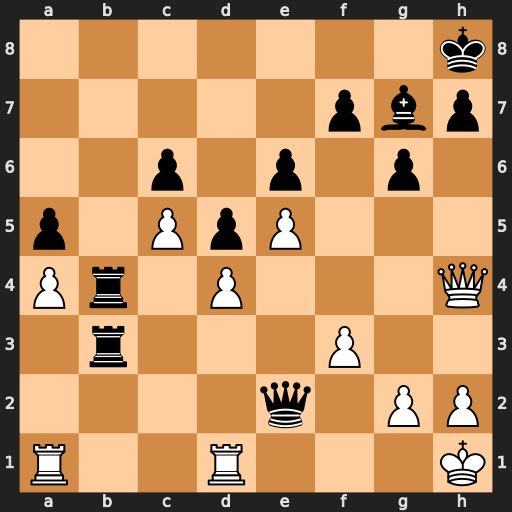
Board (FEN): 7k/5pbp/2p1p1p1/p1PpP3/Pr1P3Q/1r3P2/4q1PP/R2R3K
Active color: w
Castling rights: -
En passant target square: -
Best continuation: Qd8+ Bf8 Qxf8#